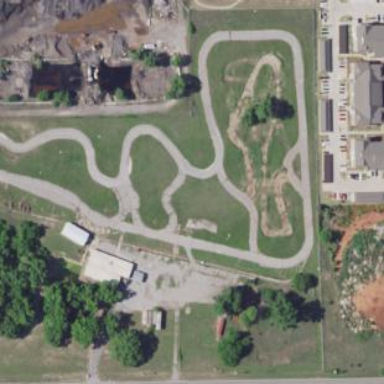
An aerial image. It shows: Raceway for motor sports.